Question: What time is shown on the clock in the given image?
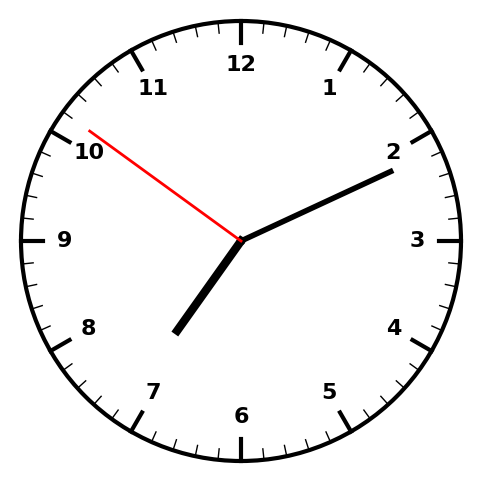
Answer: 07:10:51